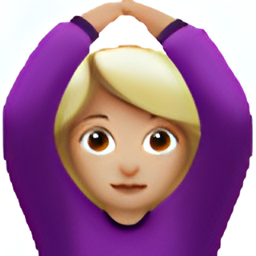
Name: woman gesturing ok type 3
Emoji: 🙆🏼‍♀️
Group: People & Body
Sub-group: person-gesture